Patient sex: F
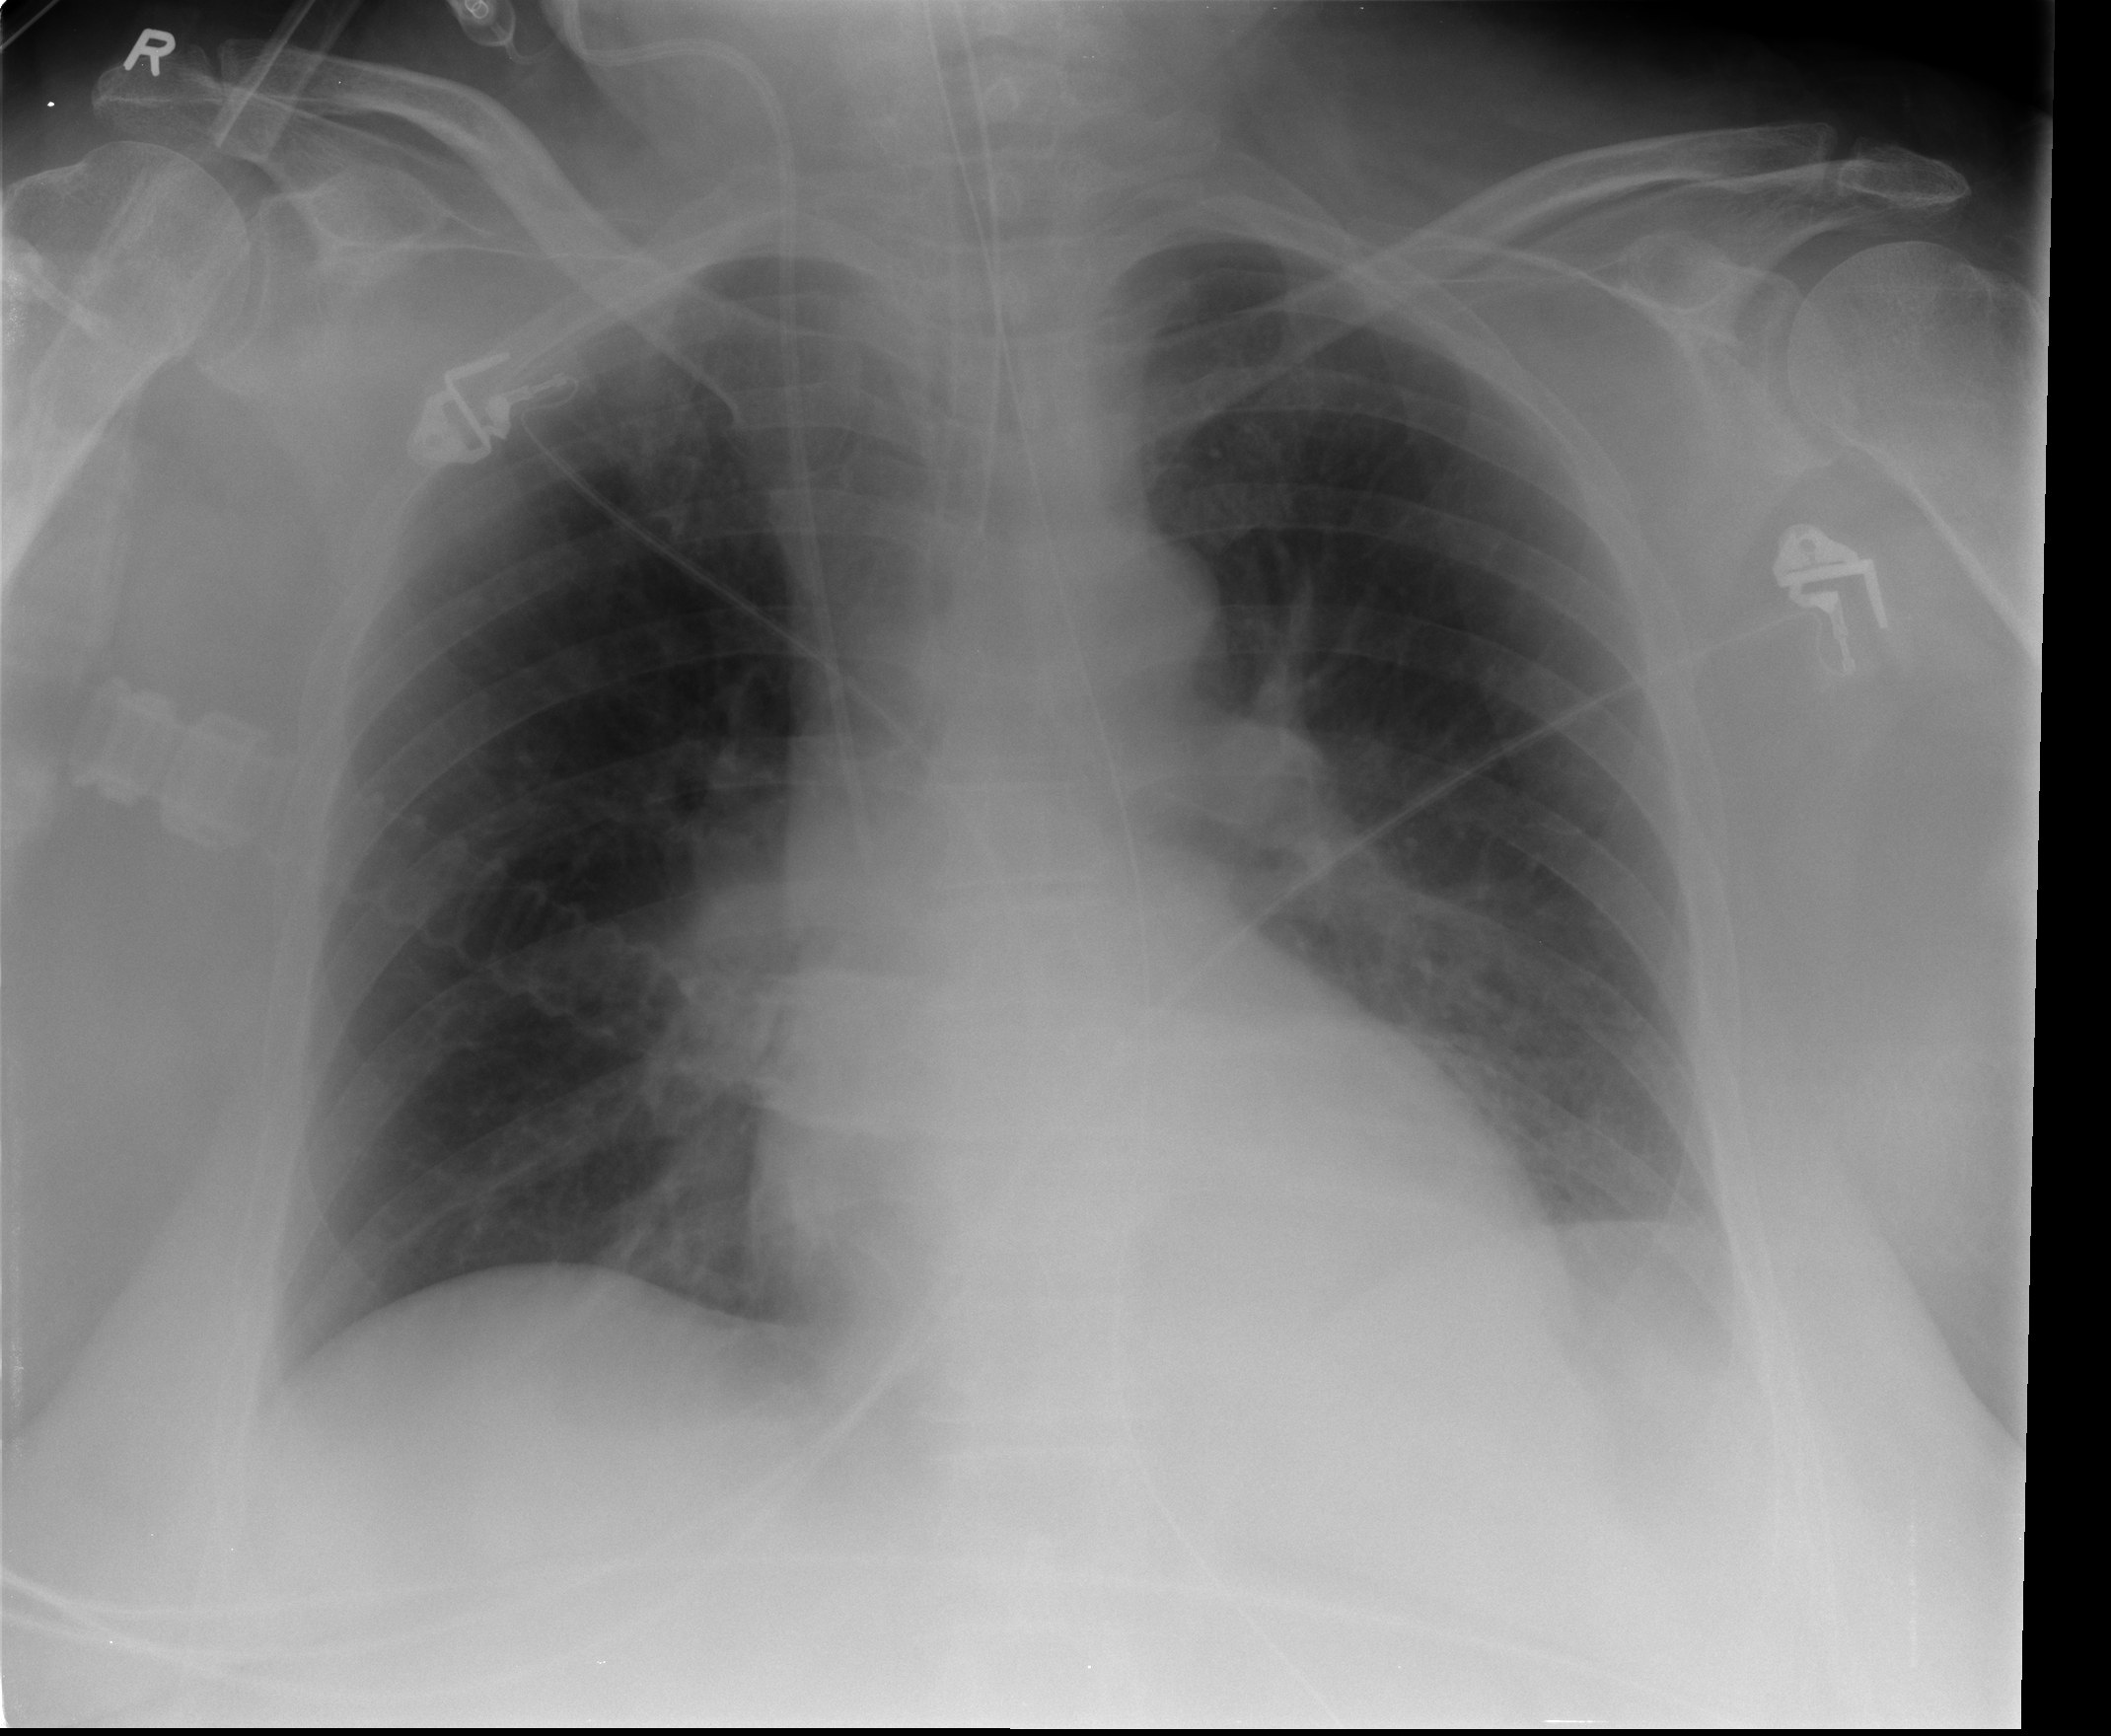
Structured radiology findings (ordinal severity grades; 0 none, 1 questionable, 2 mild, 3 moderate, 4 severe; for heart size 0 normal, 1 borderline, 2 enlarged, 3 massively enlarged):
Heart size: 1
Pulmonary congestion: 0
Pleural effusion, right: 0
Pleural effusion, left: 1
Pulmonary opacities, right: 0
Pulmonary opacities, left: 0
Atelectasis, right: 0
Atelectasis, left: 2